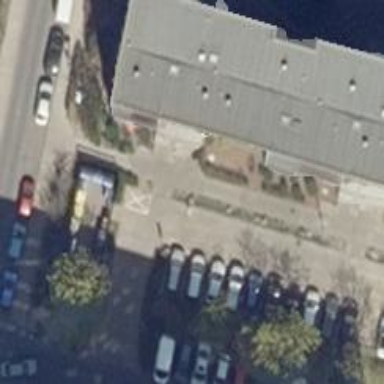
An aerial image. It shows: Parking aisle designated as service road.